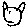
Label: cat